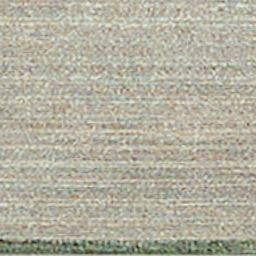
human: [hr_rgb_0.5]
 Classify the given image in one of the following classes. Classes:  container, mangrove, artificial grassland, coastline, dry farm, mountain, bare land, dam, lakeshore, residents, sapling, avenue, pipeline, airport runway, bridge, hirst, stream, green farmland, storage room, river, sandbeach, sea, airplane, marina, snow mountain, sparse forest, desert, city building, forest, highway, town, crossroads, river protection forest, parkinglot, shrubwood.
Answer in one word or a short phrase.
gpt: dry farm